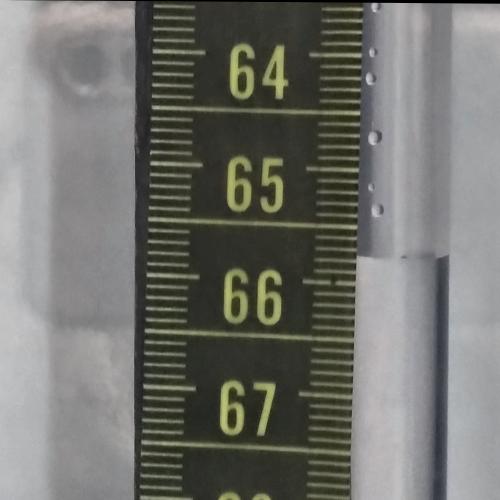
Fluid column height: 65.8 cm